Question: '''
x = chirp([0:0.001:2],0,2,500); # freq. sweep from 0-500 over 2 sec.
Fs=1000; # sampled every 0.001 sec so rate is 1 kHz
step=ceil(20*Fs/1000); # one spectral slice every 20 ms
window=ceil(100*Fs/1000); # 100 ms data window
specgram(x, 2^nextpow2(window), Fs, window, window-step);'
'''
I was trying to learn the specgram function, and I used the default code supplied by the help manual.
However, the automatic plot that is displayed by the function looks like this:

Can some explain why the output is this? I use 3.8.1 with signal 1.3.2
Any help is greatly appreciated.
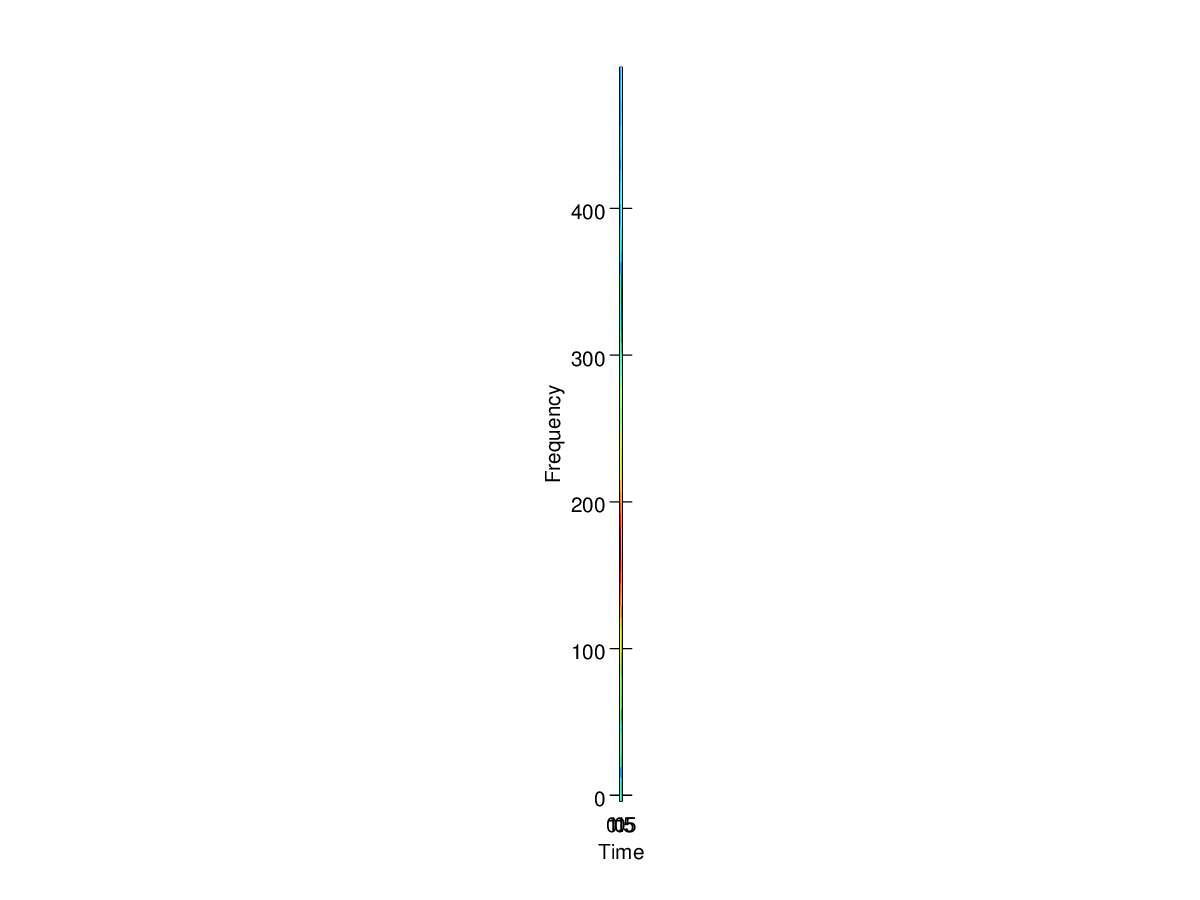
Answer: I get the following image if I enter your code in Matlab:

Is that what you expect?